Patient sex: M
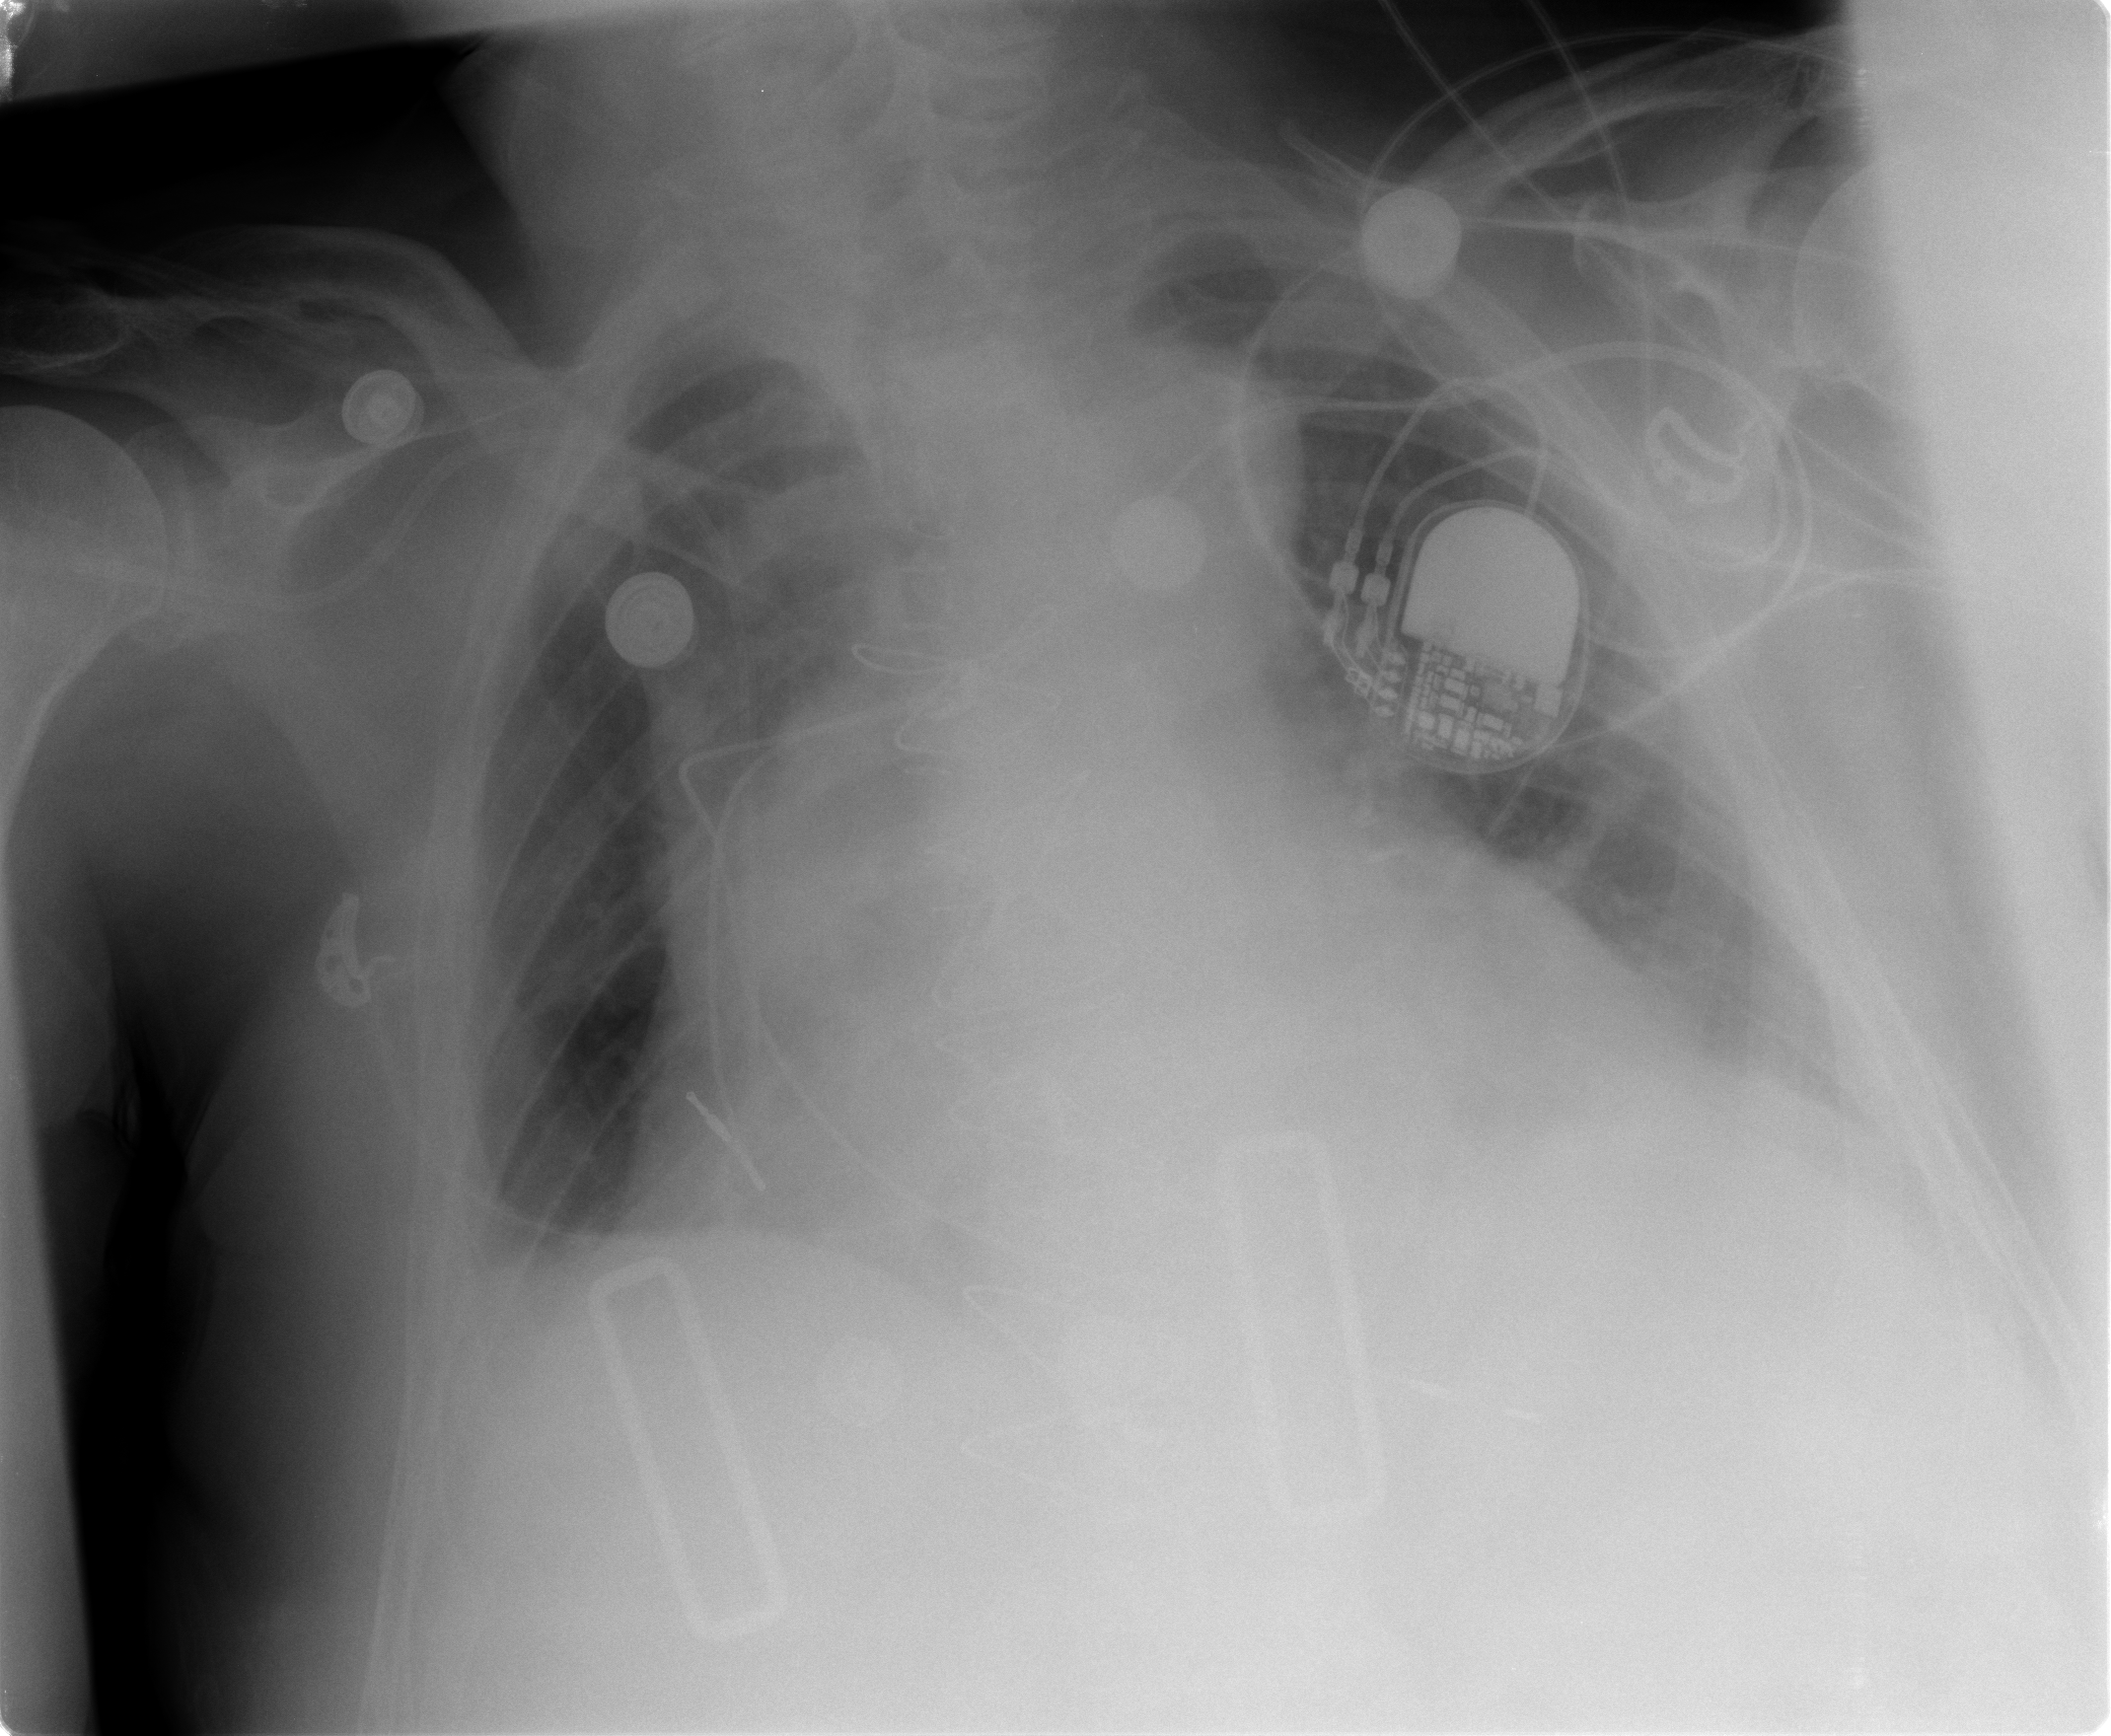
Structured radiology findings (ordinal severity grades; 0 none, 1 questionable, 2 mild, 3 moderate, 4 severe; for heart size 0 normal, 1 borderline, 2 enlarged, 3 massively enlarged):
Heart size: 3
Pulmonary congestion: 0
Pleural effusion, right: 2
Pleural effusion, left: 1
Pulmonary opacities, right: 0
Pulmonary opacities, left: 0
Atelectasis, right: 2
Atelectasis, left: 2